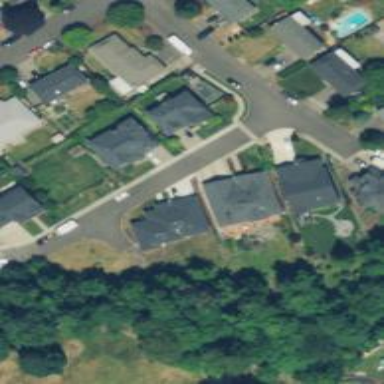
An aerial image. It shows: Residential road with sidewalk on the left.